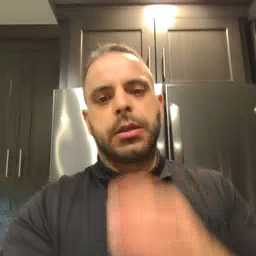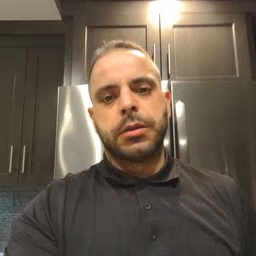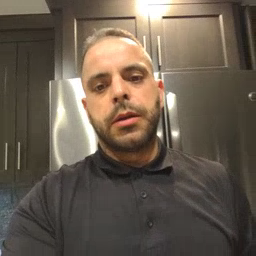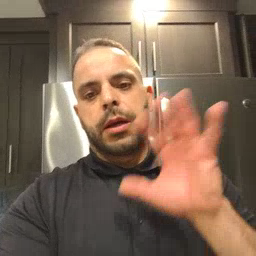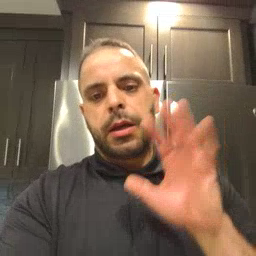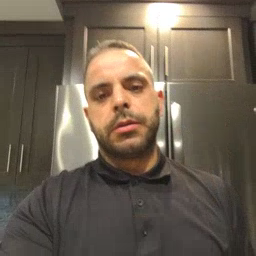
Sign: bye